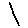
Label: line